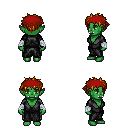
a pixel art fantasy rpg character, female body template, orc, green skin, gray robe, metal pants, blonde bedhead hairstyle, red bandana, white cloth bandages, four views (front, back, left, right), 2x2 character sprite sheet, small pixel art, hard edges, no anti-aliasing